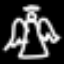
Label: angel